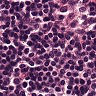
Metastatic tissue present: no